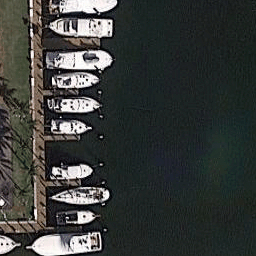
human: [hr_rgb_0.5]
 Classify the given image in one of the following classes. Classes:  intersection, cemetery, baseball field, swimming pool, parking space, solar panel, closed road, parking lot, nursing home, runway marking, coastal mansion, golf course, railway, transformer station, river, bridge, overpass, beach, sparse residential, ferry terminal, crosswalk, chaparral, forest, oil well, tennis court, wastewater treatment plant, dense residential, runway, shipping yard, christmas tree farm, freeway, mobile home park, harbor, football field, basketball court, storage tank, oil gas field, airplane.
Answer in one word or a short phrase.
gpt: harbor